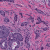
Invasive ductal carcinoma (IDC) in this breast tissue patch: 1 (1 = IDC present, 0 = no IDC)